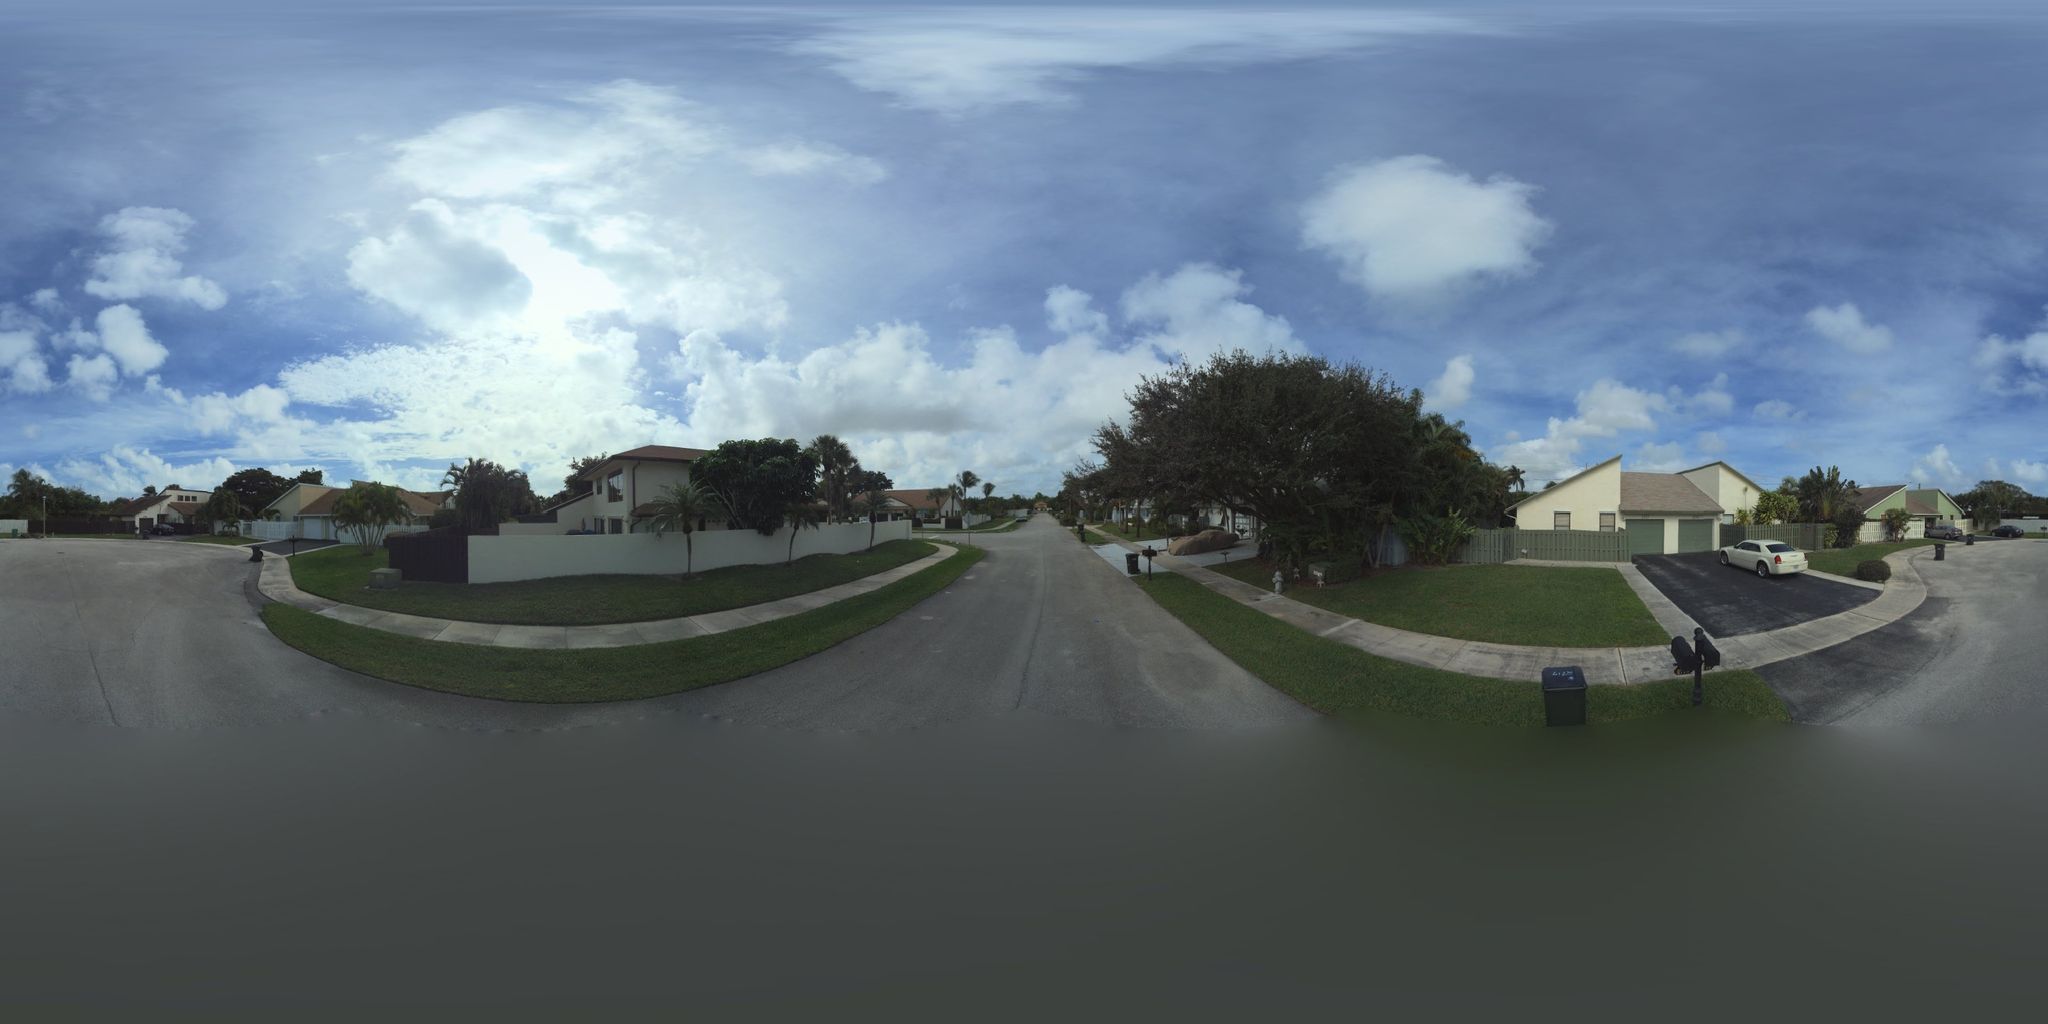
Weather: cloudy
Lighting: day
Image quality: slightly poor
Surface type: driving surface
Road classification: residential
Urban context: urban centre
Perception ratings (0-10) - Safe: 6.57, Lively: 3.35, Beautiful: 7.28, Boring: 2.94, Depressing: 7.69, Wealthy: 4.36